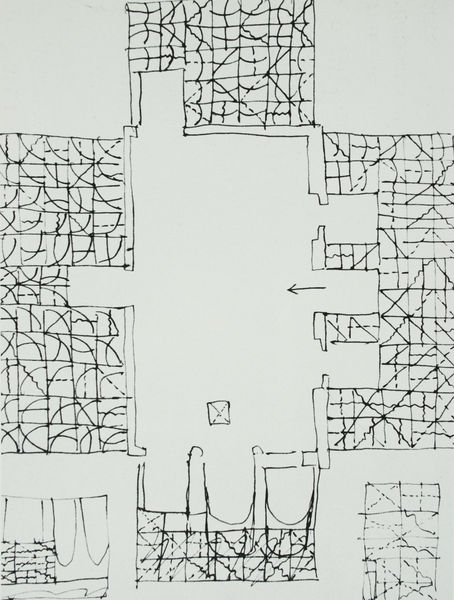
Titel: Drawing for an Installation at Kunsthalle Bern
Künstler: Sol Lewitt
Standort: Varese (Italien)
Institution: Giuseppe Panza di Biumo
Schlagwörter: feder, weiß, grau, raum, schwarz, skizze, tür, zeichnung, kirche, bogen, türen, abstrakt, modern, linien, saal, striche, bögen, wände, vier, eingang, innenhof, gewölbe, burg, kreuz, linie, strich, bleistift, entwurf, darstellung, geometrisch, seiten, kreuze, kreuzgratgewölbe, schloß, richtung, plan, pfeil, grundriss, strichzeichnung, konchien, grundriss einer wohnung